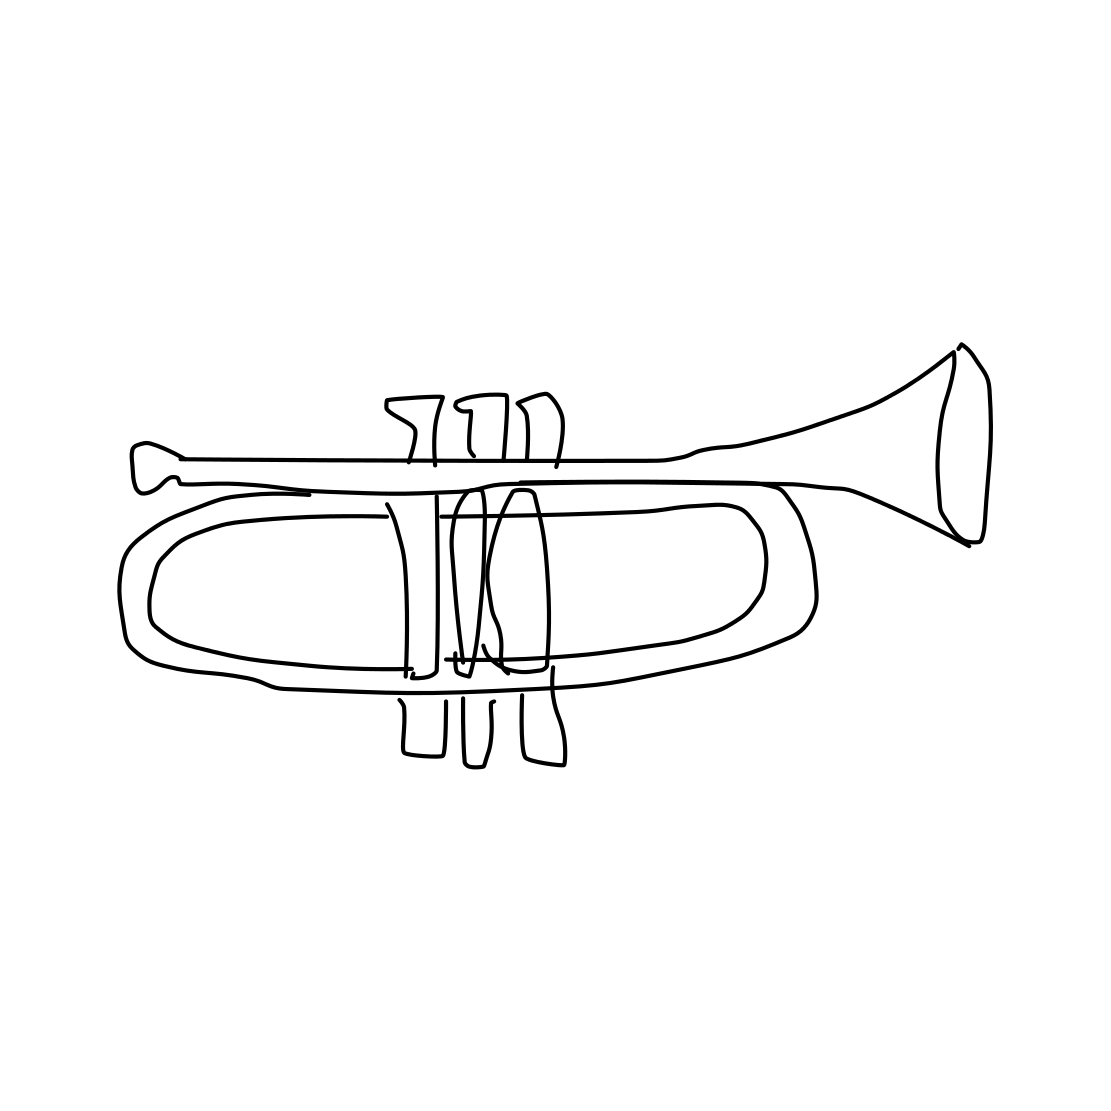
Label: trumpet